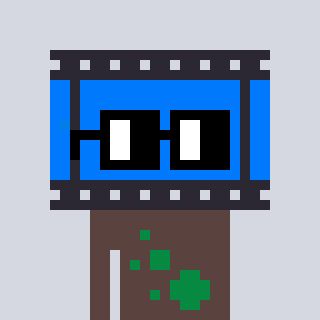
a pixel art character with square black glasses, a film strip-shaped head and a darkbrown-colored body on a cool background